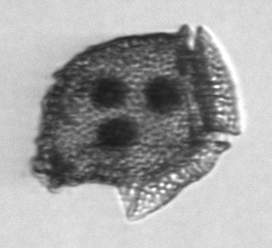
Label: Dinophysis_norvegica